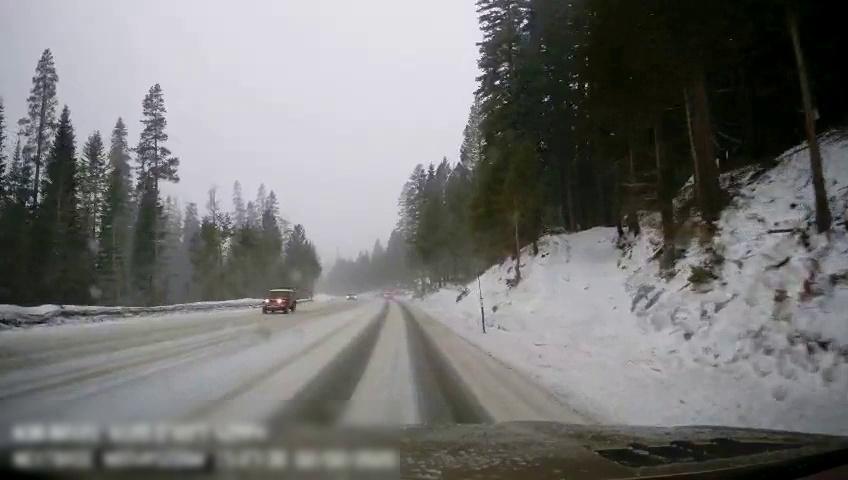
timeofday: Day
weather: Snowy
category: Drivable Space
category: Vehicles | SUV
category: Vehicles | SUV
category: Vehicles | Car